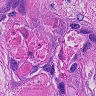
Metastatic tissue present: yes